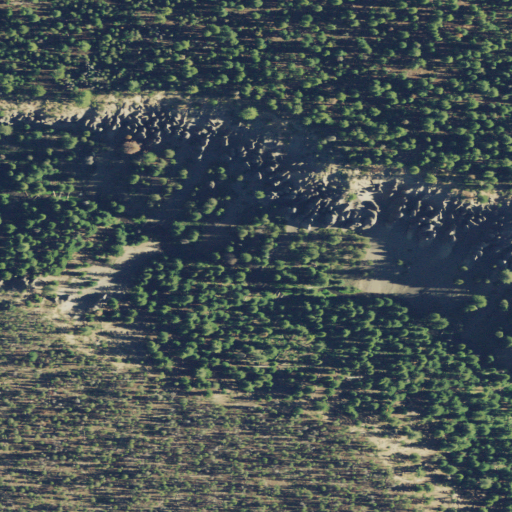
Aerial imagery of valley in Oregon named Pinnacle Valley containing evergreen forest, shrub, and open water